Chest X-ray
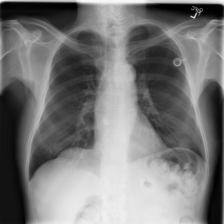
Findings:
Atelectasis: positive
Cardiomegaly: negative
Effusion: negative
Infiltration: positive
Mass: negative
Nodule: negative
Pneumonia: negative
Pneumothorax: negative
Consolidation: negative
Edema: negative
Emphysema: negative
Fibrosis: negative
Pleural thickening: negative
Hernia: negative